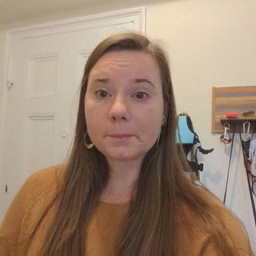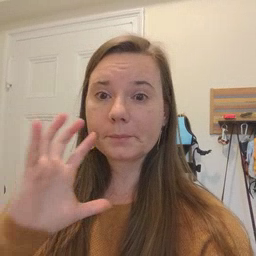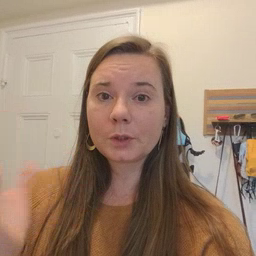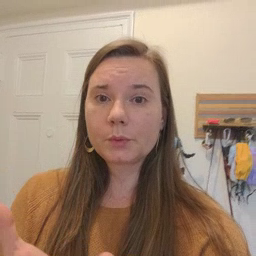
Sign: balloon